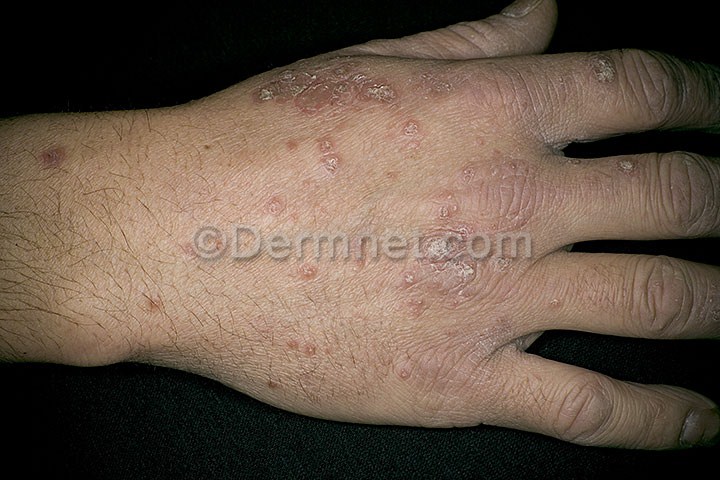
Disease: Psoriasis pictures Lichen Planus and related diseases